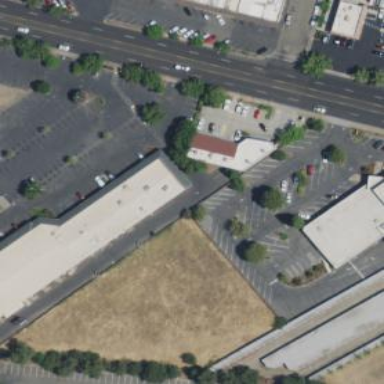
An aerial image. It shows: Retail building.